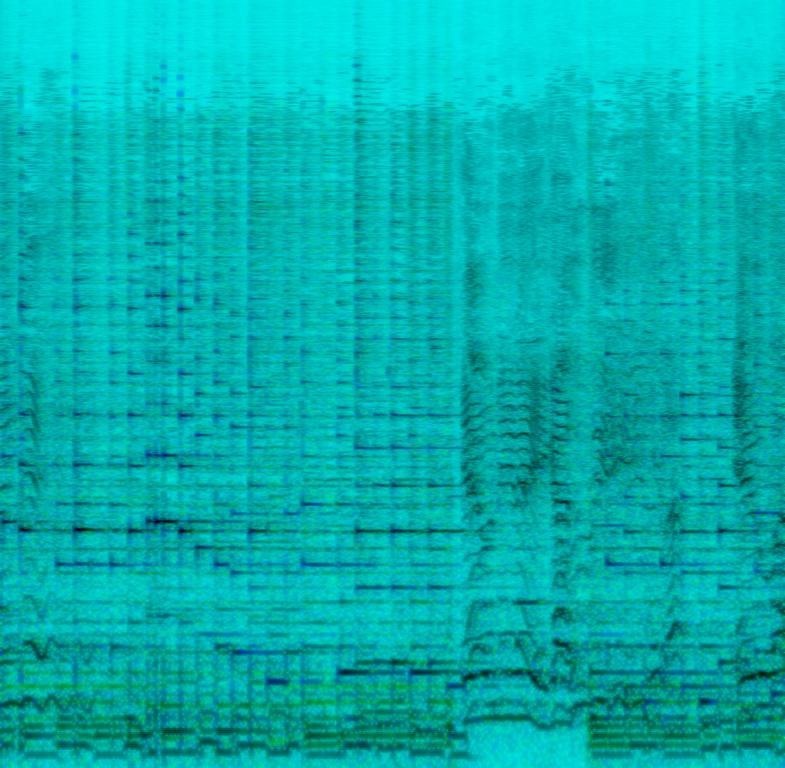
The clip sounds like a live performance of Hawaiian Luau music. The song has a generally positive and uplifting effect - it can put you into a good mood. There are several layers of guitars. There's also a main string instrument that plays arpeggiated notes.